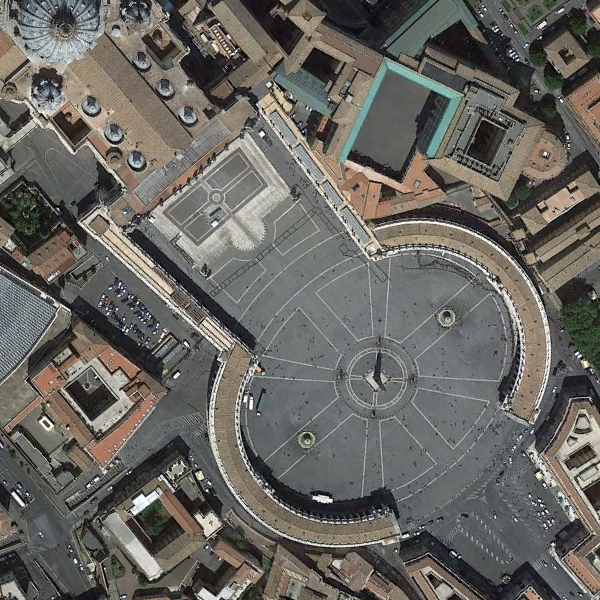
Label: Square